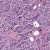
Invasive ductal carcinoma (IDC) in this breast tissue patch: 1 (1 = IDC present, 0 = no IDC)